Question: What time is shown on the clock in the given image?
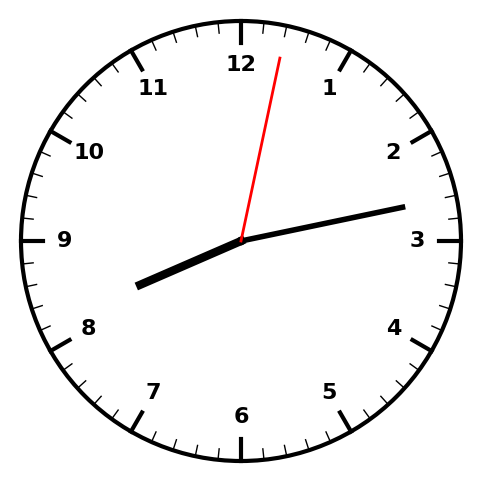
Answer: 08:13:02